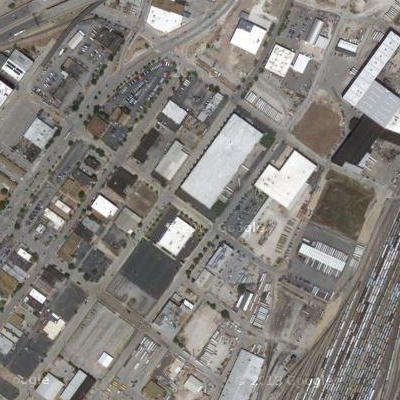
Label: cIndustry